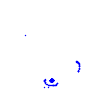
Particle: electron